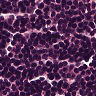
Metastatic tissue present: no